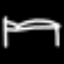
Label: bed